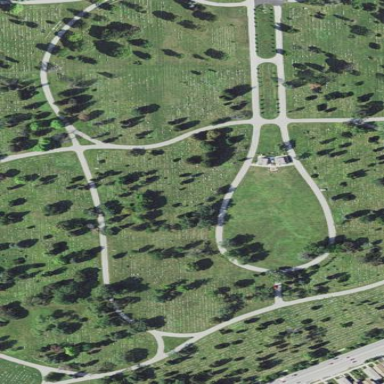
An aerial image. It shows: Cemetery.